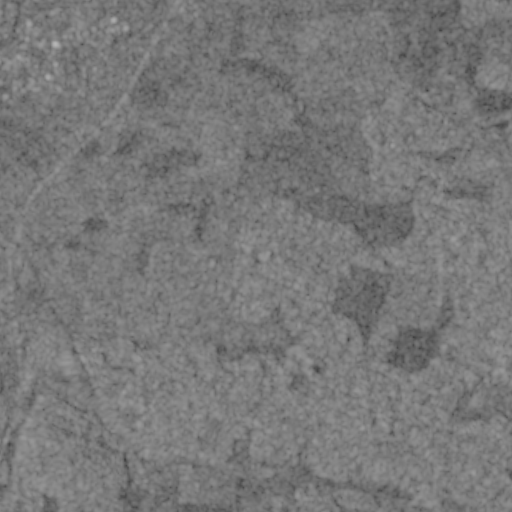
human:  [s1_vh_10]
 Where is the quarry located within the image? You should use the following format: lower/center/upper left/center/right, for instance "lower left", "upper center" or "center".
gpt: The quarry is located in the lower left of the image.
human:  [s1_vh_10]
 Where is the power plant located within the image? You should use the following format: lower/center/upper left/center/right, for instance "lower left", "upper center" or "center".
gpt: There is no power plant in the image.

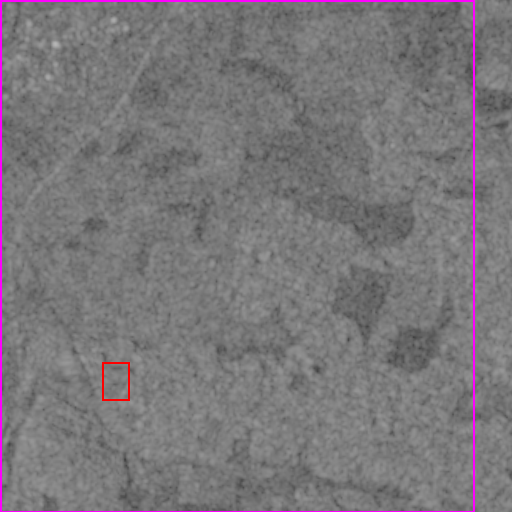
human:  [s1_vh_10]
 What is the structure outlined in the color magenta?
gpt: The structure outlined in magenta is a crop field.
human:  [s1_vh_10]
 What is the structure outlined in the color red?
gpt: The structure outlined in red is a quarry.
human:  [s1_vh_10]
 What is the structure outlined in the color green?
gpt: There is no green outline.